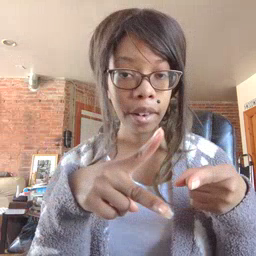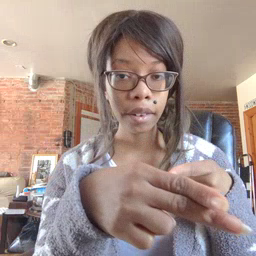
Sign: cut